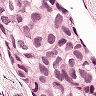
Metastatic tissue present: yes